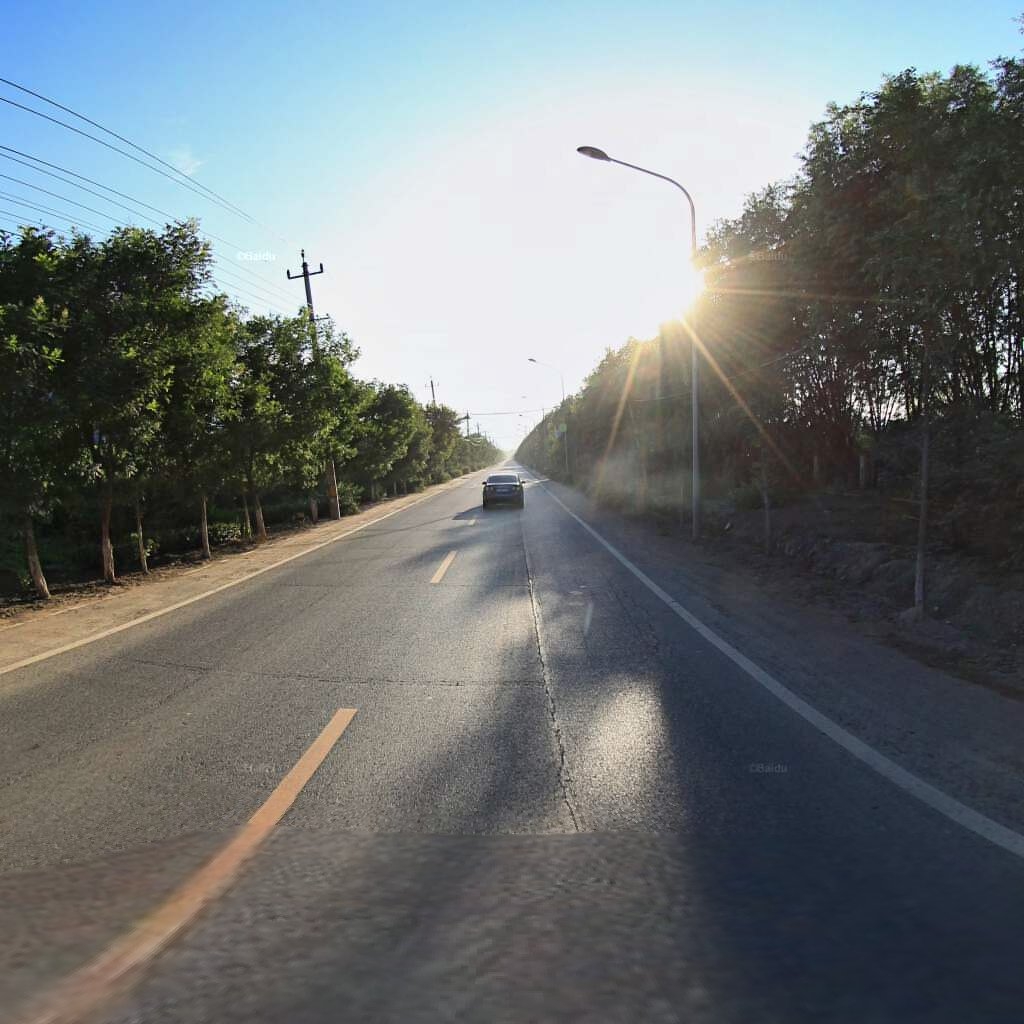
Region: Haidian
Road damage annotations: longitudinal crack, transverse crack, transverse crack, longitudinal crack